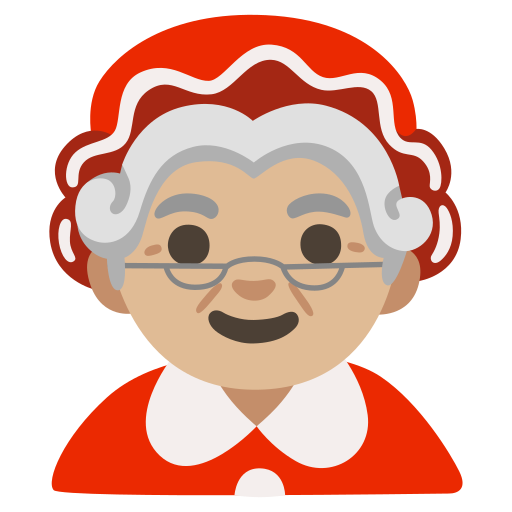
Emoji: 🤶🏼